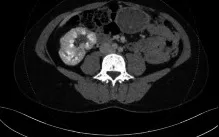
Contrast-enhanced CT scan. Lower pole. At the site of the previous infection. This indicates scarring of the renal cortex. Multiple small concrements in the right kidney remain.
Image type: radiology (ct)